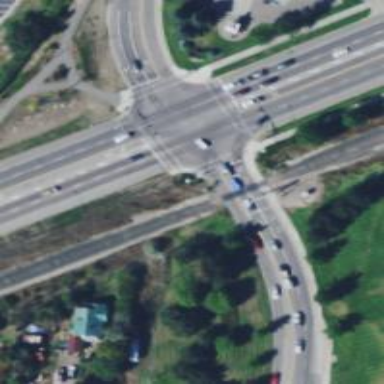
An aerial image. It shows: Uncontrolled crossing on footway.